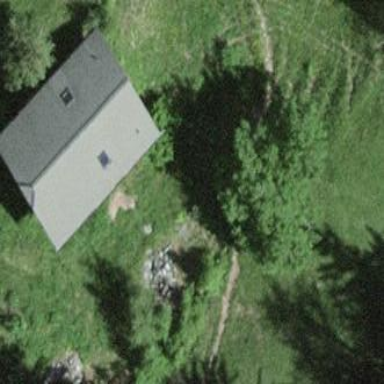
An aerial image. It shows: Simple house.